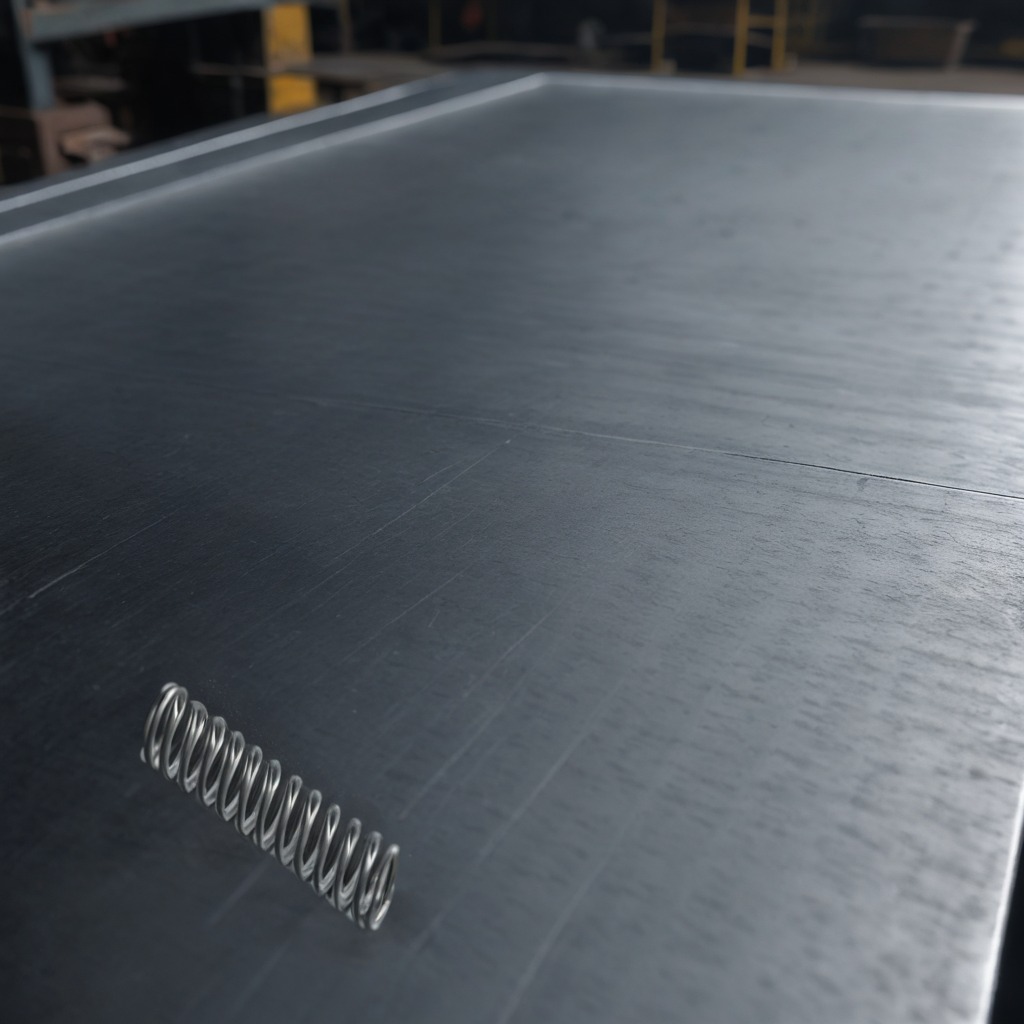
A coiled metal spring is lying on the cold steel table in a mining workshop.